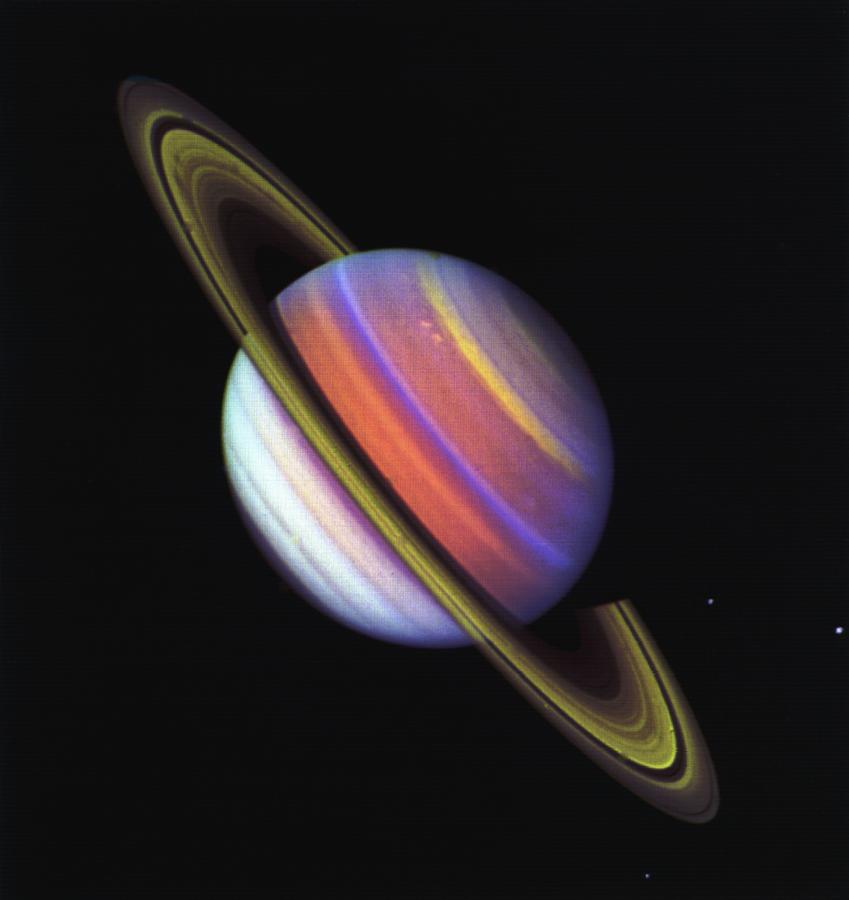
Saturn Atmospheric Changes Saturn, Voyager